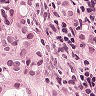
Metastatic tissue present: yes